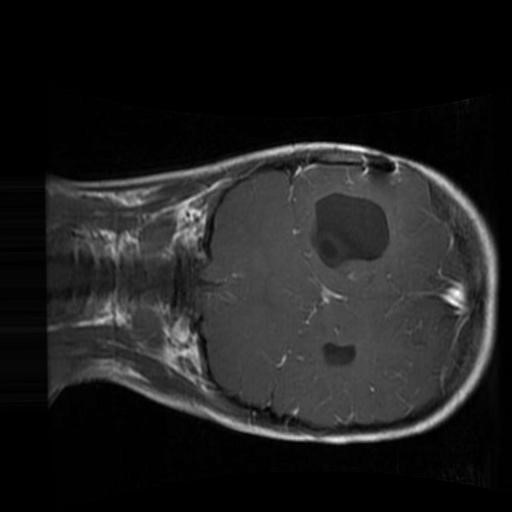
Label: brain_glioma